Question: I am using SVN with XCode to maintain a svn repositery. Earlier it was working fine. Last night my internet connection was broken while Committing the code to svn and since then its giving an error like and . Now my issue is i am not able to find any way to Cleanup from xcode. Is it possible to cleanup from xcode ? If Yes then how and if its not then how can we clean up using terminal.

Thanks in advance.
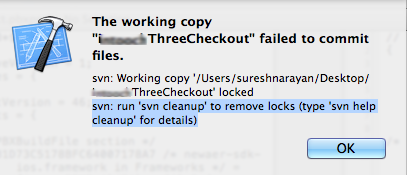
Answer: Follow these steps for Cleanup
1. Open terminal.
2. Write cd prj_path [Note: prj_path is the path of your working copy]
3. Now write svn cleanup.
See the terminal commands here.
'''
c31:~ c31$ cd /Volumes/Data/Projects/test
c31:test c31$ svn cleanup
'''